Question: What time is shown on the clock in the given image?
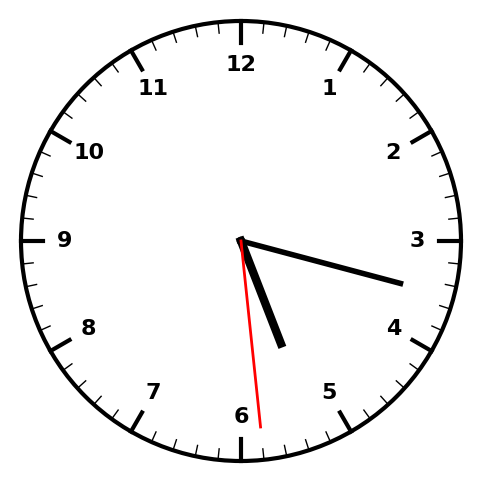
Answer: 05:17:29